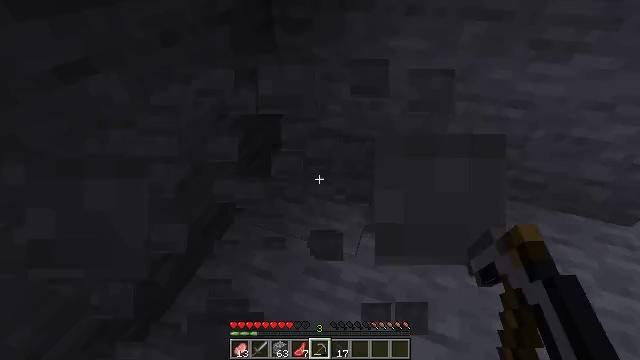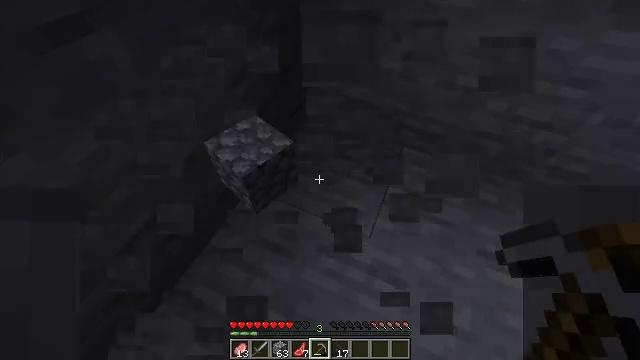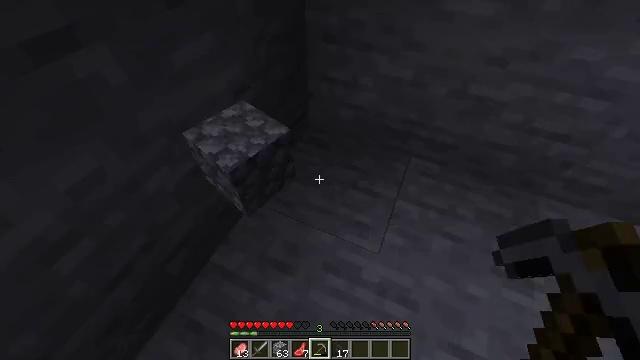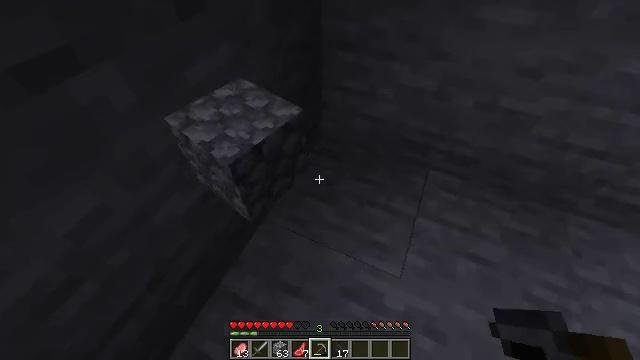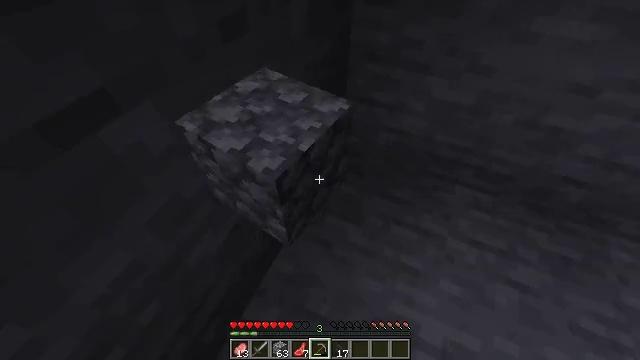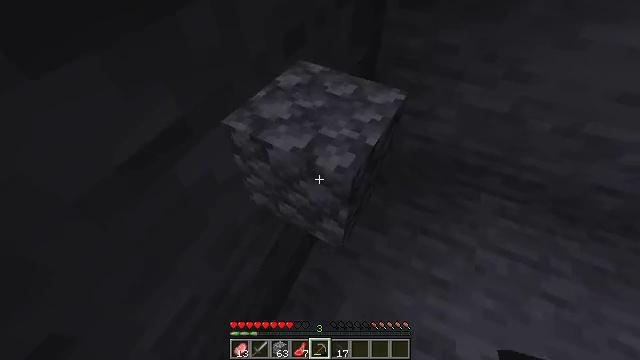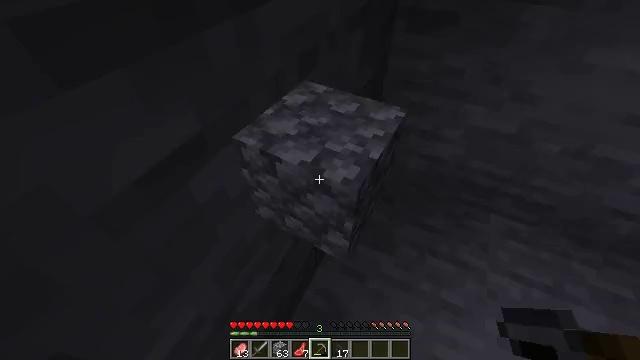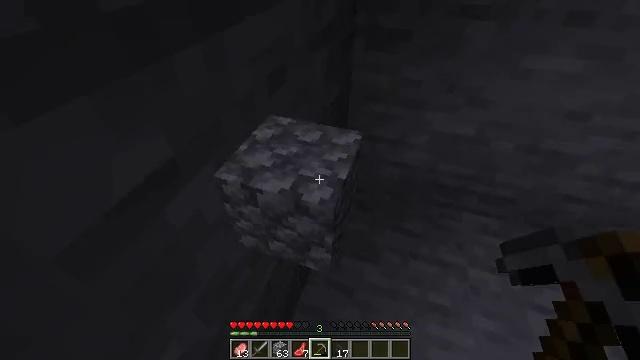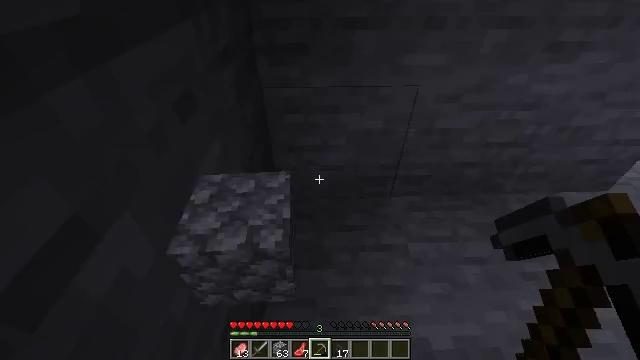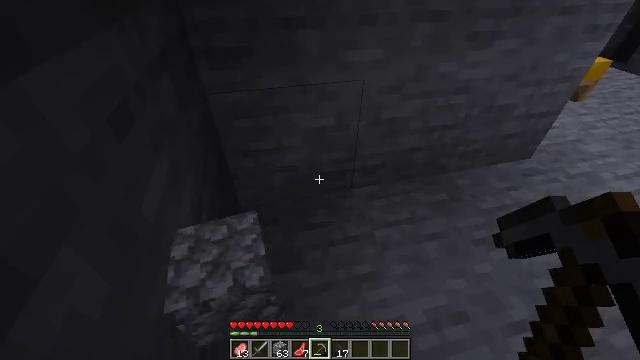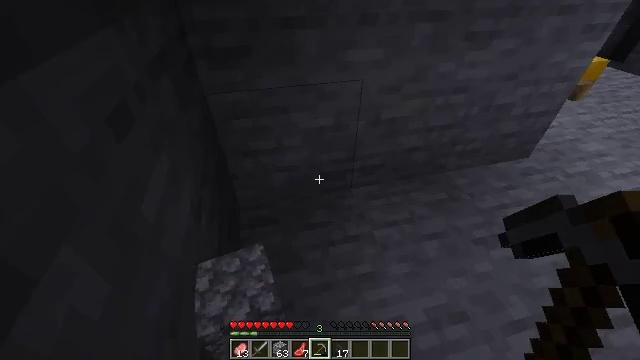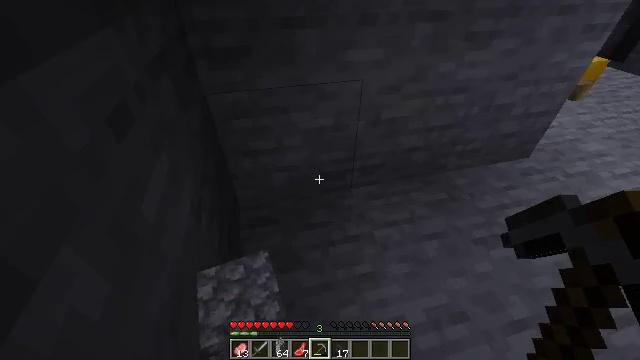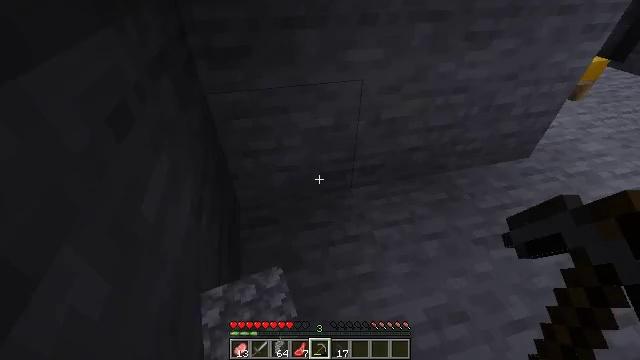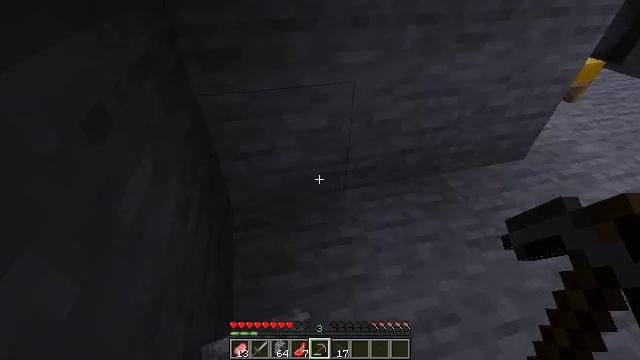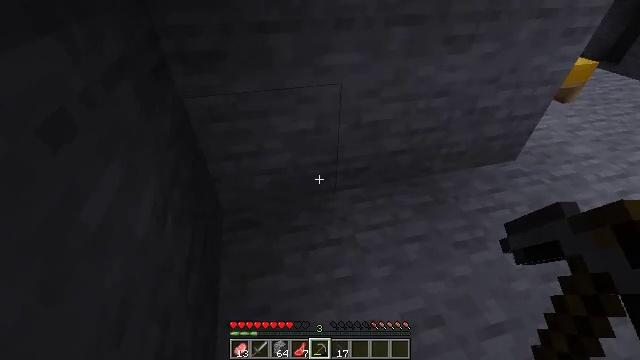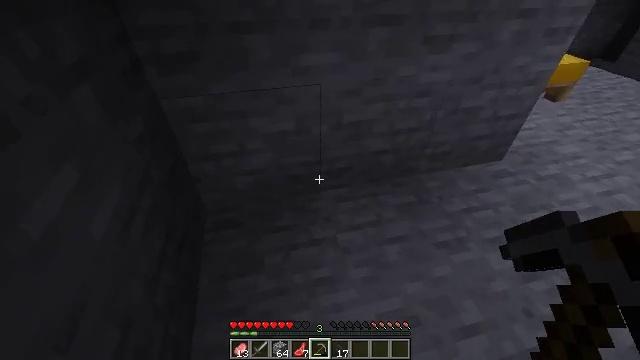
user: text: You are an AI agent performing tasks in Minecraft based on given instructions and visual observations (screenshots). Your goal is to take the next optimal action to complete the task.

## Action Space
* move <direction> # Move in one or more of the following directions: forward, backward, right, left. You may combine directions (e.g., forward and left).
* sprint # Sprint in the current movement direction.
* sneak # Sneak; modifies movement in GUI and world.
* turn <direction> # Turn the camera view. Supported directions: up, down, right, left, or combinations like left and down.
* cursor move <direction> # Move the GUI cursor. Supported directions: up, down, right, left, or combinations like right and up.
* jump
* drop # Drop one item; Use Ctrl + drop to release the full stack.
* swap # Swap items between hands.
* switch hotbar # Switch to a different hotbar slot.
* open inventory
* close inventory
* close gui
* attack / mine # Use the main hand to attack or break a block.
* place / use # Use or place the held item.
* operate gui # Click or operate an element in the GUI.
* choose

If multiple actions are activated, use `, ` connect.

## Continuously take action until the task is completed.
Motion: motion action
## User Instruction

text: Destroy the yellow bed to recycle it.
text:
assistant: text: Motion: move forward and move left, turn left and down
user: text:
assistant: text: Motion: move forward and move left
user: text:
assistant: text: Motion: move forward and move left
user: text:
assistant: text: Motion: move left
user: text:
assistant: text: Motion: no_op
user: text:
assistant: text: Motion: turn left and up
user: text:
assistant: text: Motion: turn right and up
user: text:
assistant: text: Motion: turn right and up
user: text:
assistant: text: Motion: turn right
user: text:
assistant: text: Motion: no_op
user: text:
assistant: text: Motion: no_op
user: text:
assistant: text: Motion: no_op
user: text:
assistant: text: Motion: move right
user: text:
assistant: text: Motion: move right
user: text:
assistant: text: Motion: move right
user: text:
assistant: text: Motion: move right
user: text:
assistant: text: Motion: no_op
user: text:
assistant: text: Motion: turn right and up
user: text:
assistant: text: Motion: turn right
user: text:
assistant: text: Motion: open inventory
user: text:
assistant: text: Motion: open inventory
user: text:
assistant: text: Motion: open inventory
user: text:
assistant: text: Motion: no_op
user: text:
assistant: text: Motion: cursor move right and up
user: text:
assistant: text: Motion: cursor move right and up
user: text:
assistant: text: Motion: no_op
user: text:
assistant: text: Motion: no_op
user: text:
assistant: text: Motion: no_op
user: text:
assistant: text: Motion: close inventory
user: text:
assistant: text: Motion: close inventory